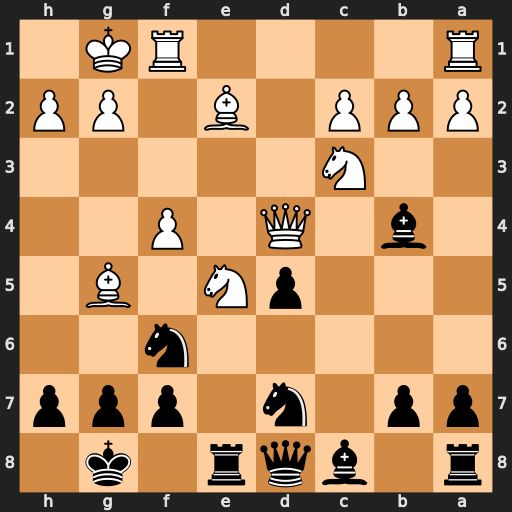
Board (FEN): r1bqr1k1/pp1n1ppp/5n2/3pN1B1/1b1Q1P2/2N5/PPP1B1PP/R4RK1
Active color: b
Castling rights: -
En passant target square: -
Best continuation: Bc5 Qxc5 Nxc5